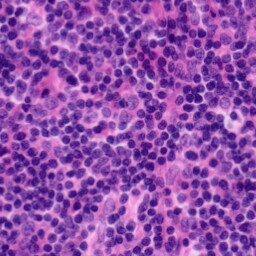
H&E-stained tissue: Tonsil